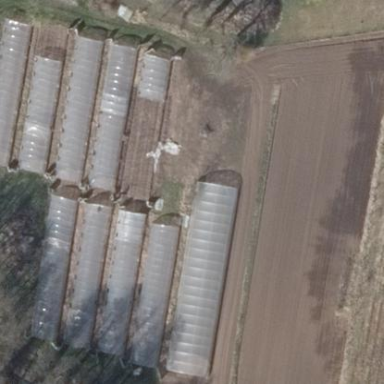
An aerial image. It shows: Farmyard area.